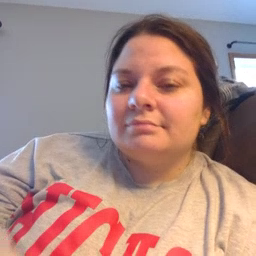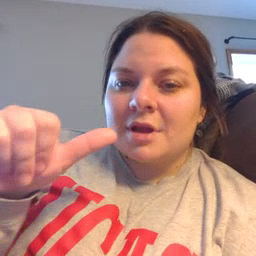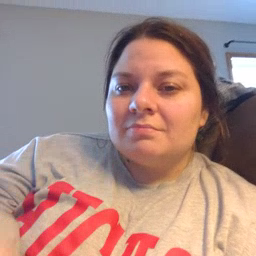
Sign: not